Question: I have a SQL table and I want to use SilverLight Linq-to-SQL to delete a row.
I am new to Linq-to-SQL, but the SQL statement should be
'''
DELETE FROM Lloyds_Selection_Vessel WHERE Selection_ID == inpSelectionID AND ImoNumber == inpImoNumber
'''
What is the Linq-to-SQL statement?
This is my code:
'''
[OperationContract]
void DeleteSelectionVesselRow(int inpSelectionID, int inpImoNumber)
{
PositionDataClassesDataContext context = new PositionDataClassesDataContext();
context.Lloyds_Selection_Vessels.DeleteAllOnSubmit(context.Lloyds_Selection_Vessels.Where(l => l.Selection_ID == inpSelectionID && x => x.ImoNumber == inpImoNumber));
context.SubmitChanges();
}
'''
Table:

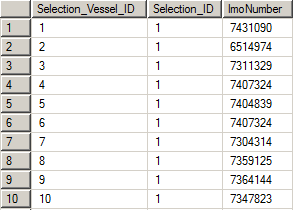
Answer: Shouldn't your LINQ Where function read:
.Where(l => l.Selection_ID == inpSelectionID && l.ImoNumber == inpImoNumber)
instead?